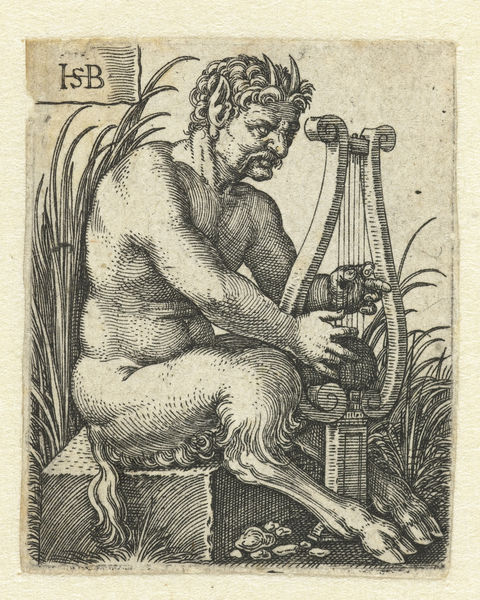
Titel: Satyr speelt op een lier
Künstler: Hans Sebald Beham
Standort: Amsterdam
Institution: Rijksmuseum
Schlagwörter: sitzen, tier, bart, grimmig, kupfer, mythologie, satyr, mystisch, fabelwesen, harfe, bock, tierisch, isb, mytologisch, bockfüssig, fabelhaft